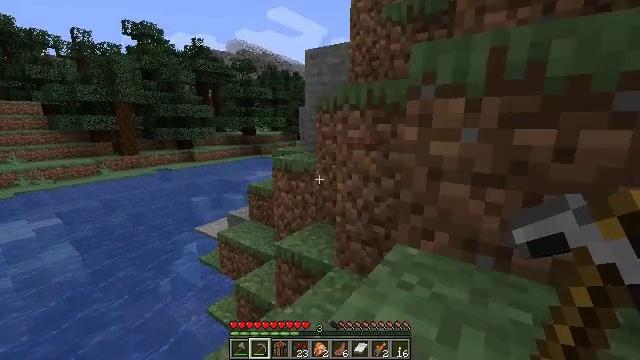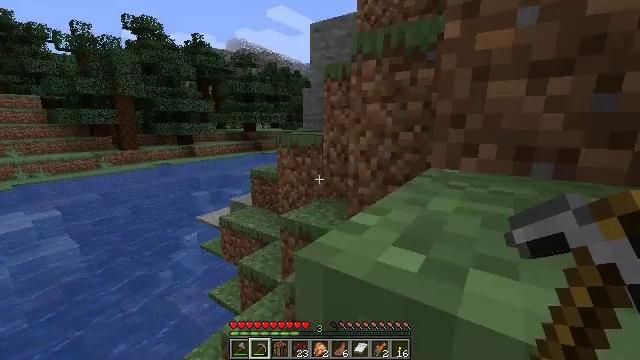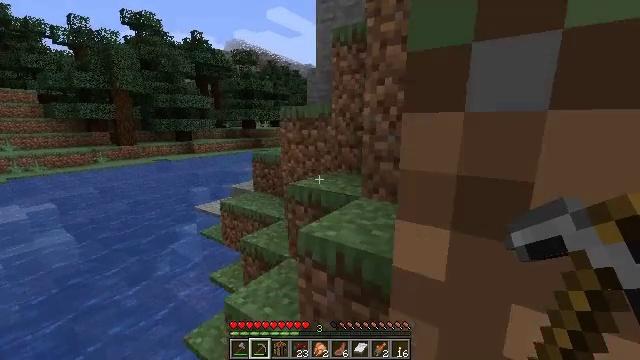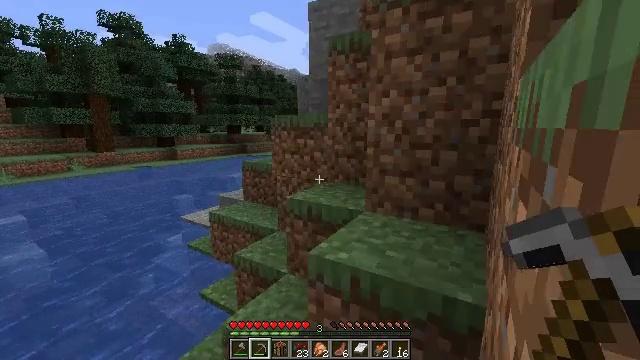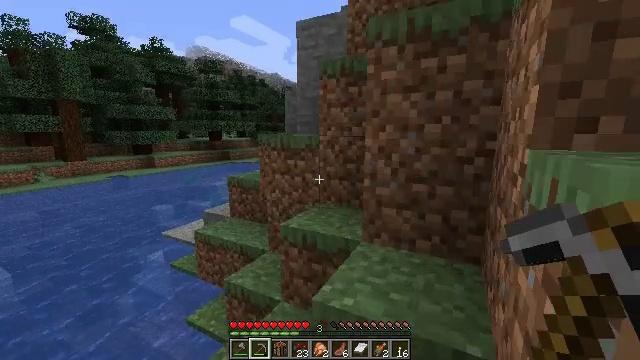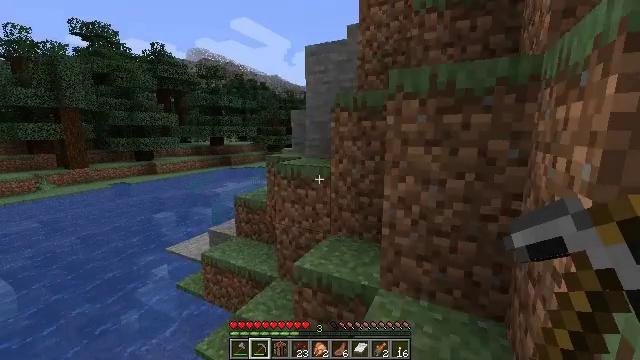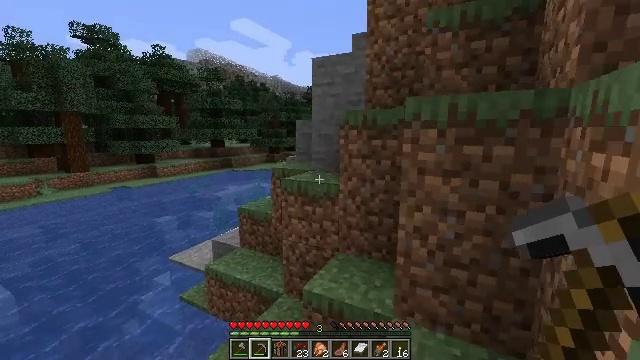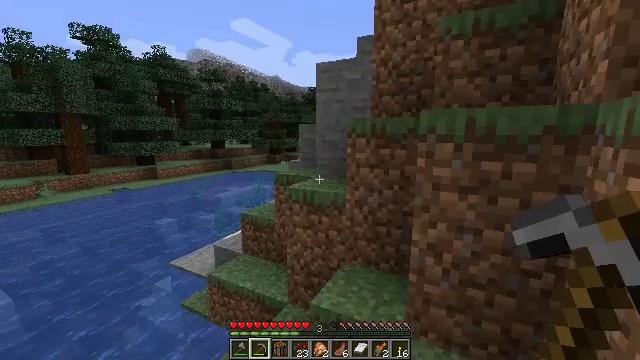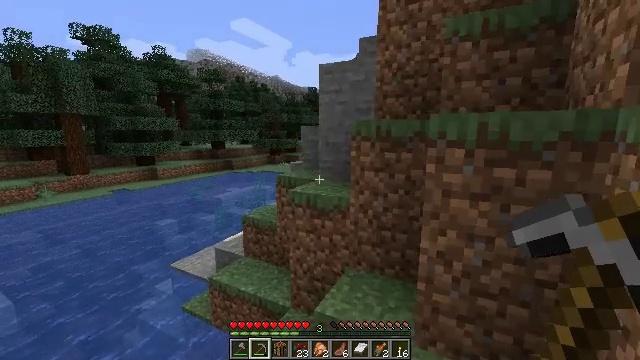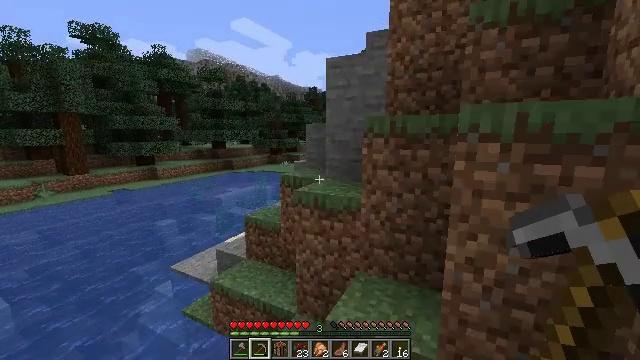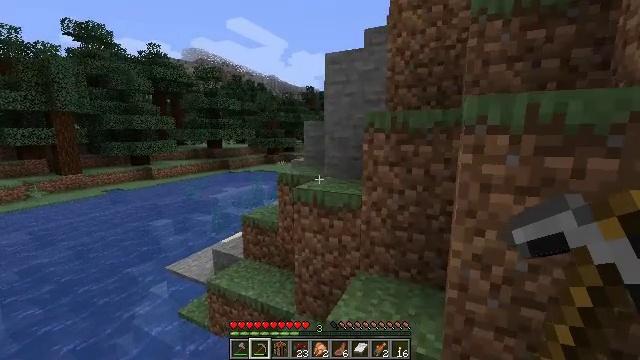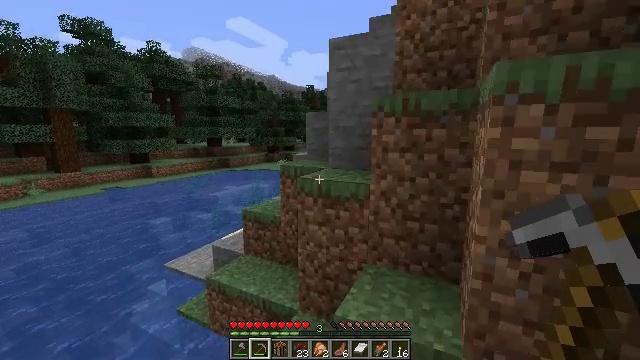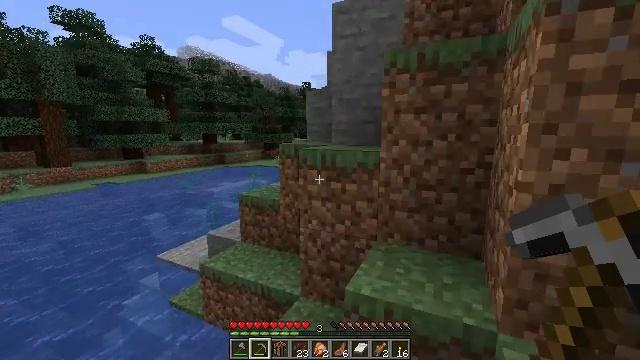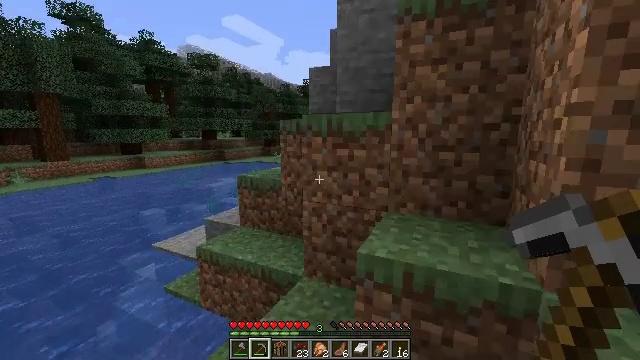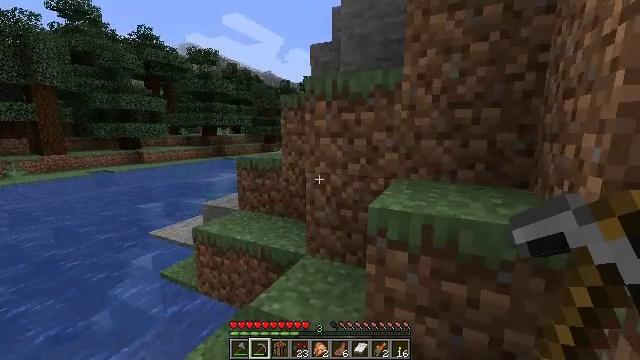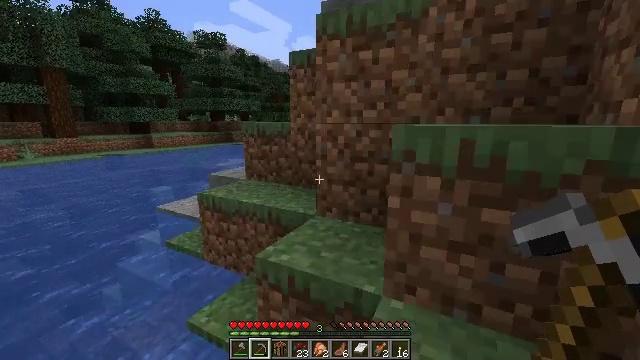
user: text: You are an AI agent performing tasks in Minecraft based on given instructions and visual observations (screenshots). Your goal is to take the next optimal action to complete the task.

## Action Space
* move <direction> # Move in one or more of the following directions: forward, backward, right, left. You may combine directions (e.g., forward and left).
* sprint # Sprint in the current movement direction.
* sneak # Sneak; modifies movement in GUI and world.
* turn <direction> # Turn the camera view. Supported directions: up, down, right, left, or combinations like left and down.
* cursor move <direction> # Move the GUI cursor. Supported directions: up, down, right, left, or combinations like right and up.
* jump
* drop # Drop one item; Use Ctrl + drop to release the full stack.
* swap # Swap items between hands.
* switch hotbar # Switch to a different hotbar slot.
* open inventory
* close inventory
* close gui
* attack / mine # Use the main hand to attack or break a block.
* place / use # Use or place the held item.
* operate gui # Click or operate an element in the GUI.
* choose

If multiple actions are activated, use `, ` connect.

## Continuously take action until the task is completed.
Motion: motion action
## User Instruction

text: Pick up the dandelion.
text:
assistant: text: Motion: move forward and move left, jump
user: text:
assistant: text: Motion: move forward and move left, jump
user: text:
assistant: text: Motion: move forward and move left, turn right and up, jump
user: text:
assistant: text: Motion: move forward, turn right, jump
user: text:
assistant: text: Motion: move forward, jump
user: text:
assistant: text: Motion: move forward, jump
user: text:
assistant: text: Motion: move forward, jump
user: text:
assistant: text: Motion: move forward, jump
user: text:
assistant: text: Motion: move forward, jump
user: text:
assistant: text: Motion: move forward, jump
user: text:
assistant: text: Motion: move forward, jump
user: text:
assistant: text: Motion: move forward, jump
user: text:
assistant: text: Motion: move forward, jump
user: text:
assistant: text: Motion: move forward, jump
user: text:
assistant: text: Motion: move forward, turn left and down, jump
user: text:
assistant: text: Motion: move forward, jump
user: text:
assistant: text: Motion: move forward, turn left, jump
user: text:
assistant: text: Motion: move forward, jump
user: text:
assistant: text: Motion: move forward, jump
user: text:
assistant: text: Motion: move forward, jump
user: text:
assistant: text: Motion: move forward, turn left and down, jump
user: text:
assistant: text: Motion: move forward, turn left and down, jump
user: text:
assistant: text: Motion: move forward, turn left, jump
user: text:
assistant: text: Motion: move forward, turn left, jump
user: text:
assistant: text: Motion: move forward, jump
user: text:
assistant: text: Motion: move forward, jump
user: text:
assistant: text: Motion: move forward, jump
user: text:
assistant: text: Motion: move forward, jump
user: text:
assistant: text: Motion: move forward, jump
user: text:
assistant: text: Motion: move forward, jump